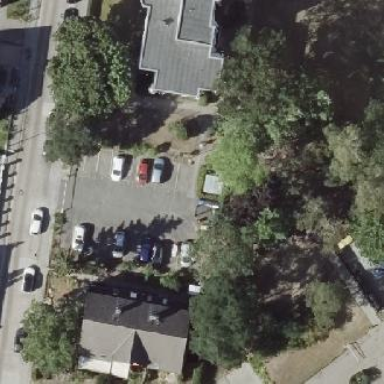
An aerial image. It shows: Street side parking area.